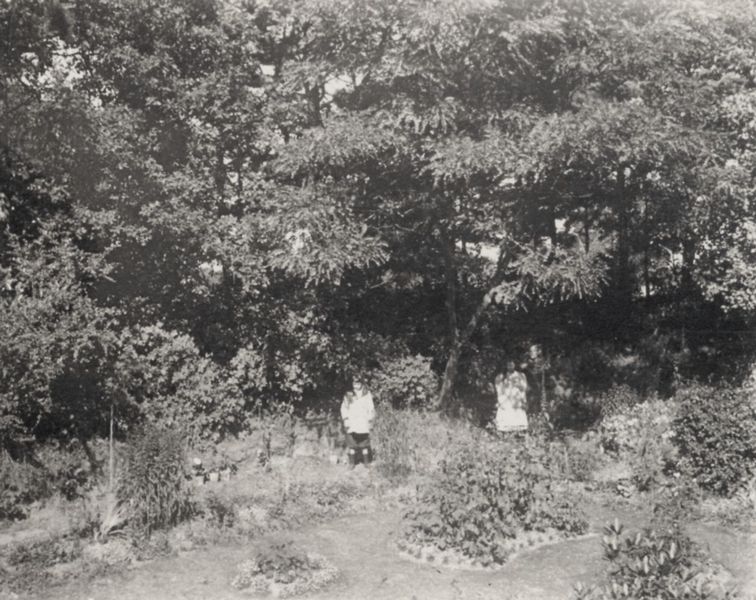
Titel: Jacques und Denise im Park
Künstler: Francois Emile Zola
Schlagwörter: baum, blätter, himmel, laub, mann, schatten, wasser, weiß, bäume, fluss, landschaft, menschen, mädchen, ufer, äste, blumen, frau, grau, kleid, licht, schwarz, gras, park, rasen, weg, wiese, zaun, leute, mensch, stehen, bild, baumstamm, gräser, natur, strauch, busch, büsche, einsam, gebüsch, gewässer, sonne, mantel, drei, kind, pflanzen, wald, kinder, garten, sommer, zwei, besucher, vogelperspektive, spielen, bett, junge, still, unscharf, foto, fotografie, luftaufnahme, photographie, versteckt, knabe, lichtung, schwarzweiss, stiefel, photo, beet, beete, spaziergänger, fotographie, inseln, schattten, bedrückend, anorak, ald, 20.jahrhundert, kleine kinder, einsaml